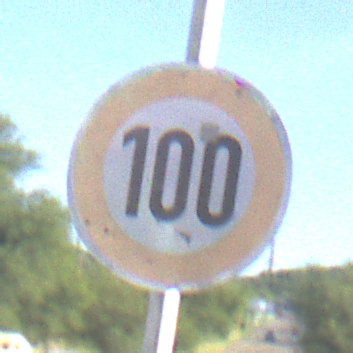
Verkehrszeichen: Geschwindigkeit100
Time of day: MorningAfternoon
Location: Outdoor (RoadRail)
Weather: PartlyCloudy
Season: NotSpecified
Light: Natural